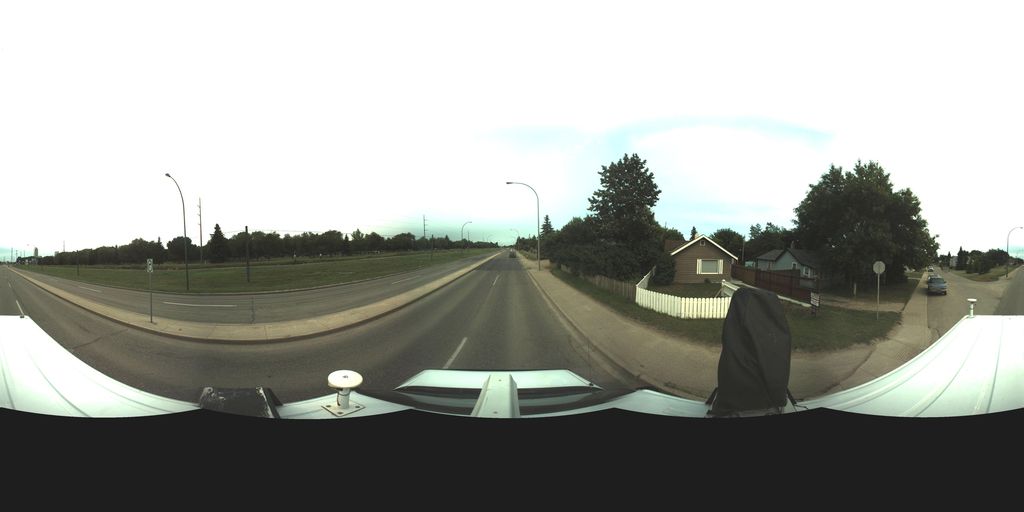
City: saskatoon